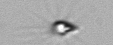
Label: Calciopappus